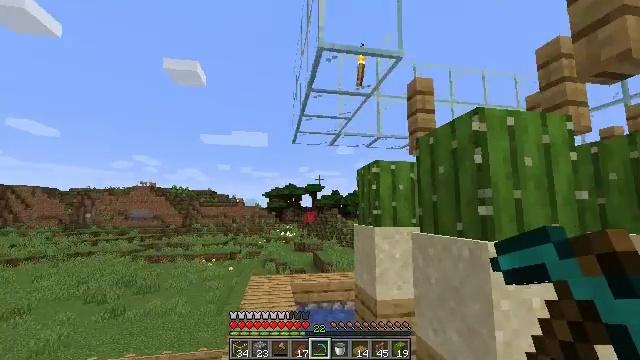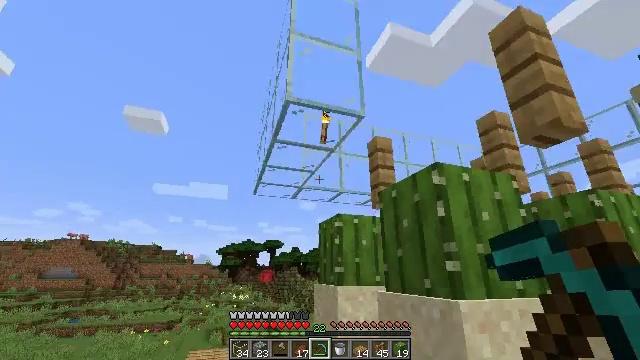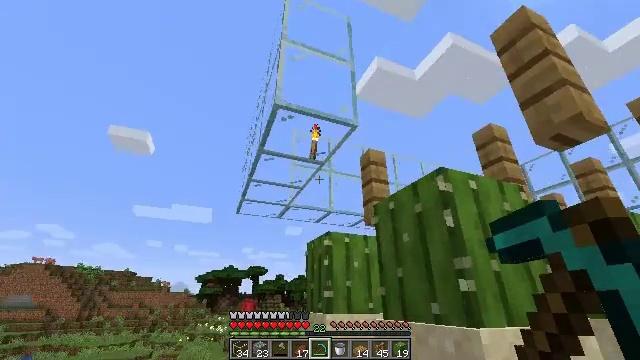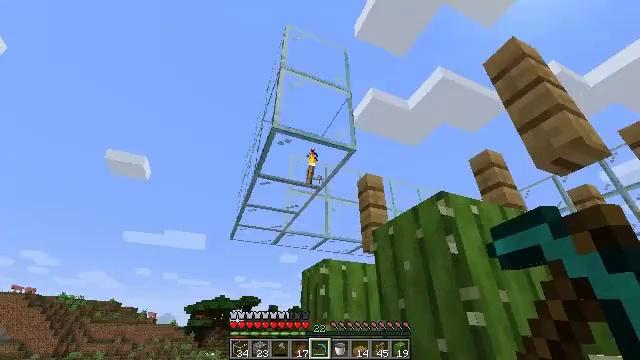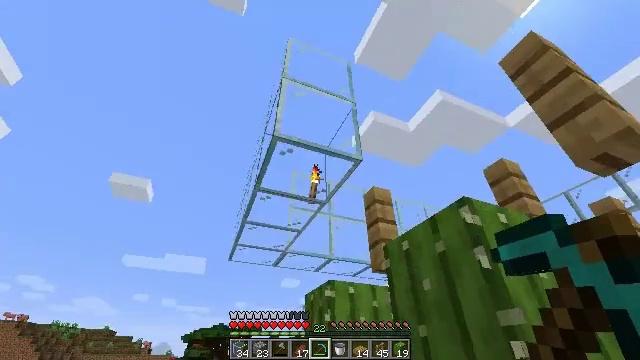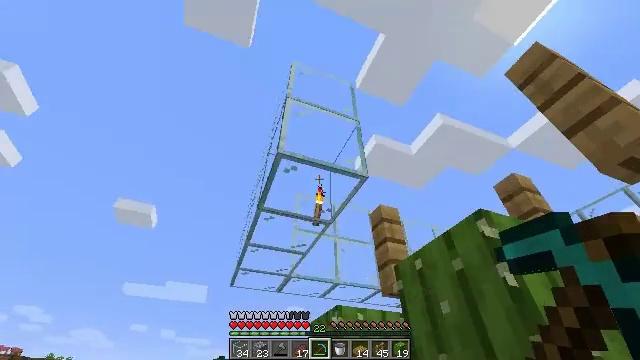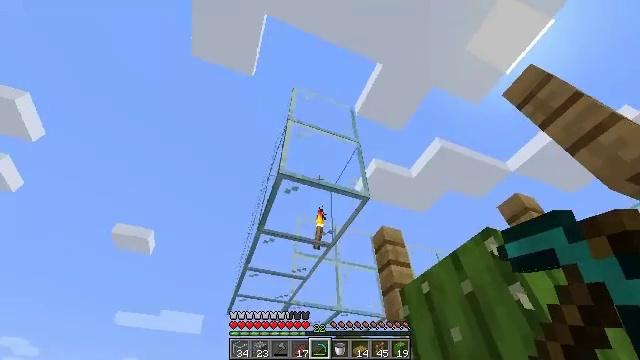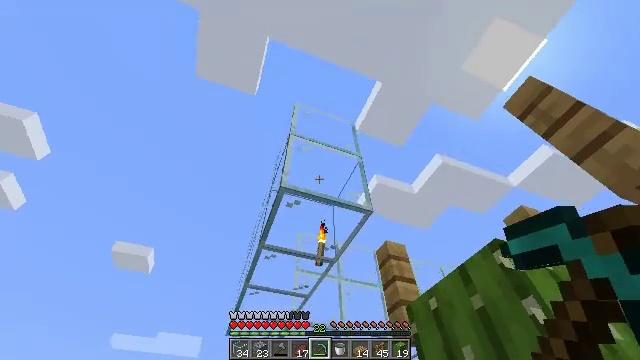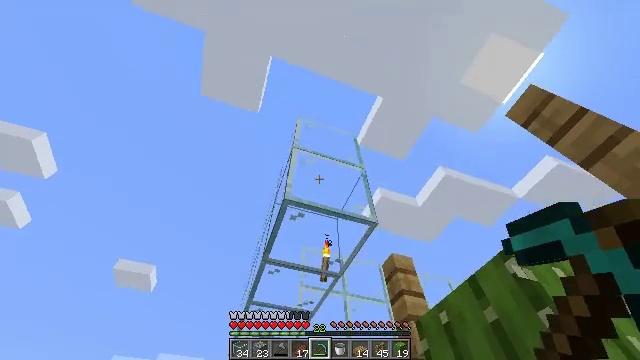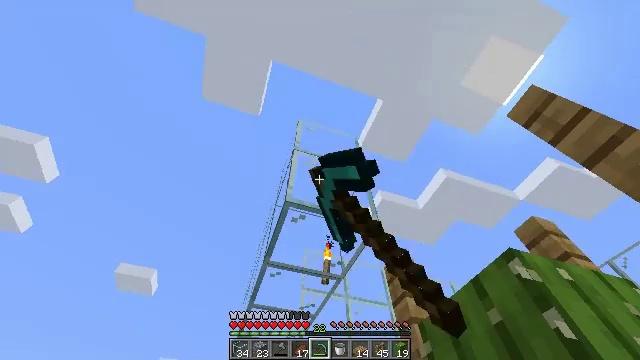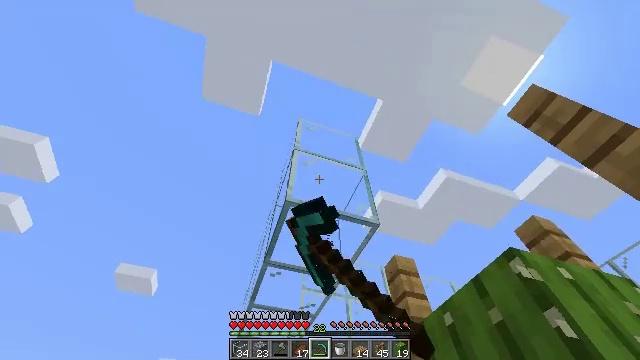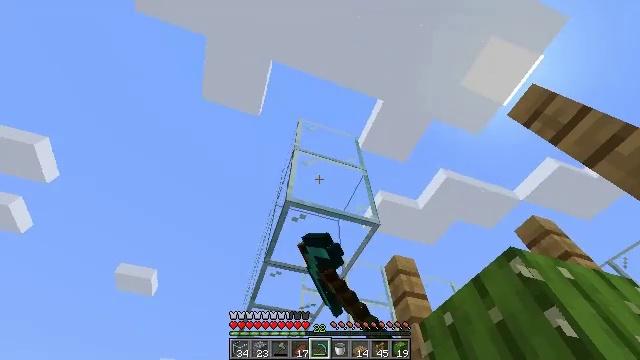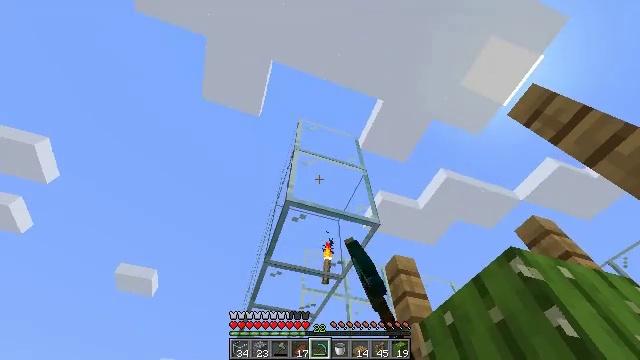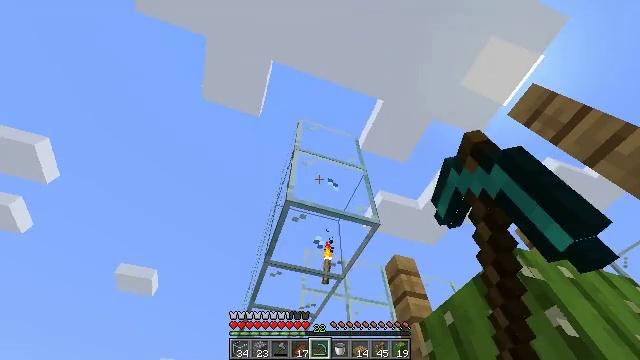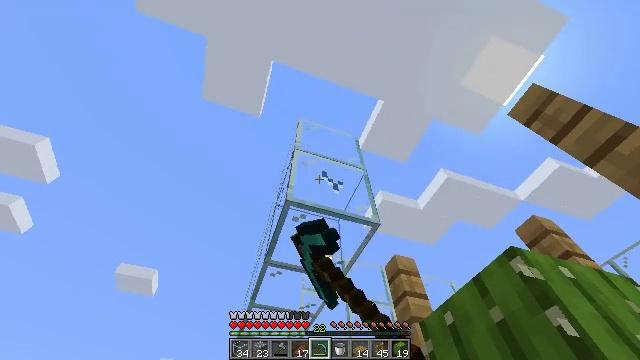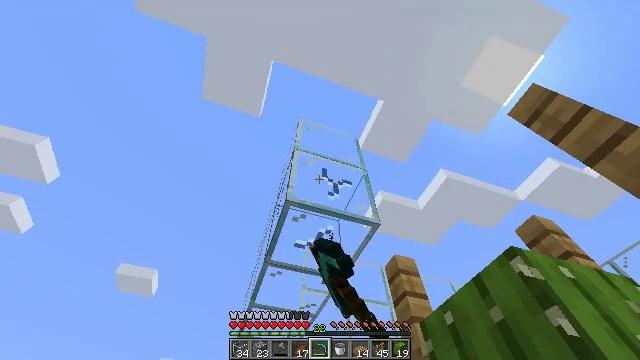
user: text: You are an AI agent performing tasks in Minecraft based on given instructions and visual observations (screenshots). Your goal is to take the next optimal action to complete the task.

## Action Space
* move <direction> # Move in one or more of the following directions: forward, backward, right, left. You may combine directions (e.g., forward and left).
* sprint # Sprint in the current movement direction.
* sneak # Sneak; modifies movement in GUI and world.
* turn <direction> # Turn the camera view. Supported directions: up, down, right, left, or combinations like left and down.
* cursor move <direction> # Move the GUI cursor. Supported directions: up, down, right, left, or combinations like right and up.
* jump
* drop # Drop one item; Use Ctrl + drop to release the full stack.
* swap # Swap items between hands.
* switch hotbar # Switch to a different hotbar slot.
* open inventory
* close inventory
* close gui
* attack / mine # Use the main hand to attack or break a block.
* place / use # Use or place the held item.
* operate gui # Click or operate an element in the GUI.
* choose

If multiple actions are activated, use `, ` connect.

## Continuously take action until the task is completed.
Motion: motion action
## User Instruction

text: Shatter the glass to collect it.
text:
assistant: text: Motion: move forward, turn right and up
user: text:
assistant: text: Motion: move forward, turn right and up
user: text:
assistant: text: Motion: move forward, turn up
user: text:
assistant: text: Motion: turn up
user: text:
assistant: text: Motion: turn left and up
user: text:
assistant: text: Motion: turn up
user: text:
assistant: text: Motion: turn up
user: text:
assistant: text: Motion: turn left and up, attack / mine
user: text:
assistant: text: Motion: attack / mine
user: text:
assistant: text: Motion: attack / mine
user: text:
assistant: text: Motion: attack / mine
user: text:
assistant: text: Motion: attack / mine
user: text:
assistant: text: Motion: attack / mine
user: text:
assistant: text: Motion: attack / mine
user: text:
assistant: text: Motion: attack / mine
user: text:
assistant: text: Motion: attack / mine
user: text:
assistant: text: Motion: attack / mine
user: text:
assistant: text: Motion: attack / mine
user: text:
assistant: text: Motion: attack / mine
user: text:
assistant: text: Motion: attack / mine
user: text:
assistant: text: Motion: attack / mine
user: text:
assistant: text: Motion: attack / mine
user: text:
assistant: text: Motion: attack / mine
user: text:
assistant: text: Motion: attack / mine
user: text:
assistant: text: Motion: attack / mine
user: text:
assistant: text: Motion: attack / mine
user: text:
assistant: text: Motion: attack / mine
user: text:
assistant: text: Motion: attack / mine
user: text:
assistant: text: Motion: attack / mine
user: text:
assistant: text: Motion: attack / mine